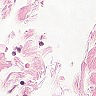
Metastatic tissue present: no